Question: I've been using react-leaflet v3 in order to map the hospitals in a given radius. I have a component that retrieve that information from an endpoint, that's the component in the following code:
'''
import React from "react";
import { MapContainer, TileLayer } from "react-leaflet";
import Hospitals from "./Hospitals";
export default class MyMap extends React.Component {
constructor(props) {
super(props);
this.state = {
id: 0,
lat: -23.550519,
lng: -46.633309,
zoom: 12
};
}
render() {
const position = [this.state.lat, this.state.lng];
return (
<MapContainer center={position} zoom={this.state.zoom}>
<Hospitals />
<TileLayer
attribution="&amp;copy <a href=&quot;http://osm.org/copyright&quot;>OpenStreetMap</a> contributors"
url="https://{s}.tile.openstreetmap.org/{z}/{x}/{y}.png"
/>
</MapContainer>
);
}
}
'''
So, that worked like a charm!

The dataset is retrieved and markers are displayed over the map and every marker corresponds to a hospital in the aforementioned dataset.
Now, I want to apply events on each of those markers to display information about each of them, i.e., the name, address and number of ICUs available per hospital.
How can I be able to apply events over a dataset in the MapContainer? The <URL> isn't super exhaustive about that and I'm getting errors trying to match the few examples I've googled so far.
I've found this <URL>, but when I try to apply the same logic I found errors such as:
> React Hook "useMap" cannot be called in a class component. React Hooks
must be called in a React function component or a custom React Hook
function
I've created a component for the handling of events on the map. Then I hooked that component to the MapContainer. Obviously it didn't work because it is not working on the dataset.
Adding Hospitals' component code
'''
import React from "react";
import { GeoJSON } from "react-leaflet";
const overpass = require("query-overpass");
export default class Hospitals extends React.Component {
constructor(props) {
super(props);
this.state = {
geojson: undefined,
map: undefined,
setMap: undefined
};
}
render() {
return this.state.geojson ? <GeoJSON data={this.state.geojson} /> : null;
}
componentDidMount() {
const query = '<URL>; relation<URL>; out center;>;out skel qt;';
const options = {
flatProperties: true
};
overpass(query, this.dataHandler, options);
}
dataHandler = (error, osmData) => {
if (!error && osmData.features !== undefined) {
this.setState({ geojson: osmData });
}
};
}
'''
This component uses query-overpass library in order to retrieve the information available in OpenStreetMaps. In this particular case, the information of healthcare centers in geojson format.
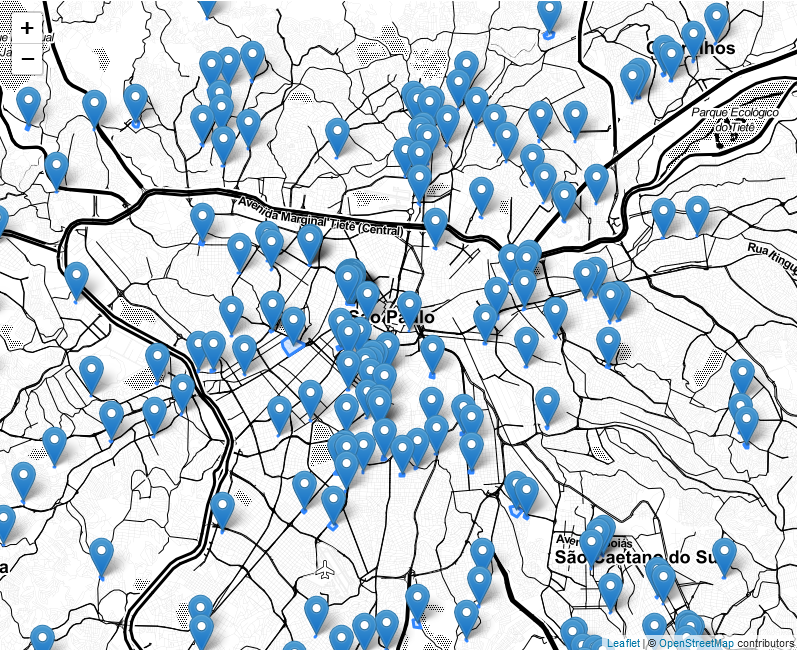
Answer: One option to consider is to bind a popup to marker click via <URL> method. In terms of 'react-leaflet' library, 'GeoJSON' component exposes 'onEachFeature' event which gets called on each feature and where popup could be initialized.
Here is a modified 'Hospitals' component which demonstrates how to bind a popup to marker click:
'''
class Hospitals extends React.Component {
handleEachFeature(feature, layer) {
const popupContent = feature.properties.hospitalDesc; //it is assumed GeoJSON feature contains hospitalDesc property
layer.bindPopup(popupContent);
}
render() {
return (
<GeoJSON data={hostpitalData} onEachFeature={this.handleEachFeature} />
);
}
}
'''
<URL> for your reference